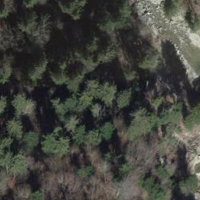
EUNIS habitat code: 43
Species observed at this site:
Chrysosplenium alternifolium